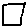
Label: square